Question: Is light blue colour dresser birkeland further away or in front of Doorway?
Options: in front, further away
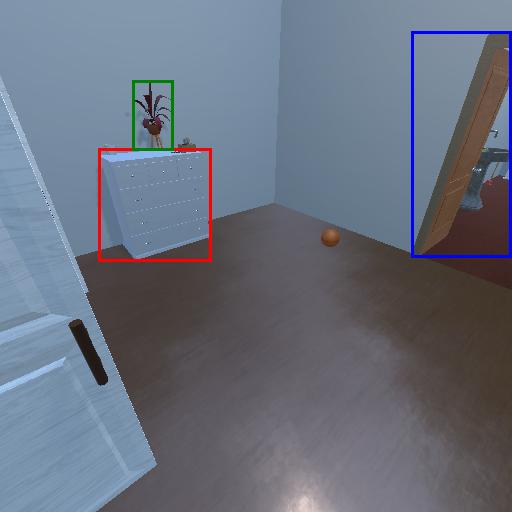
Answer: in front